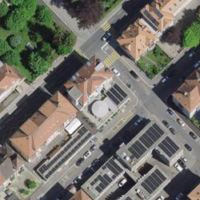
EUNIS habitat code: 54
Species observed at this site:
Aruncus dioicus